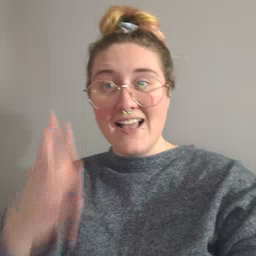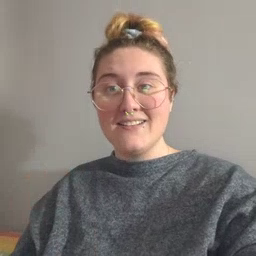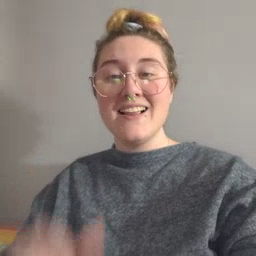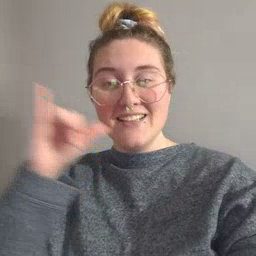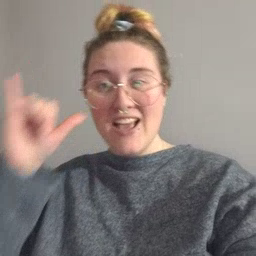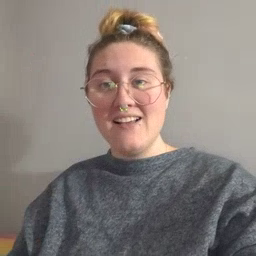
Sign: yesterday